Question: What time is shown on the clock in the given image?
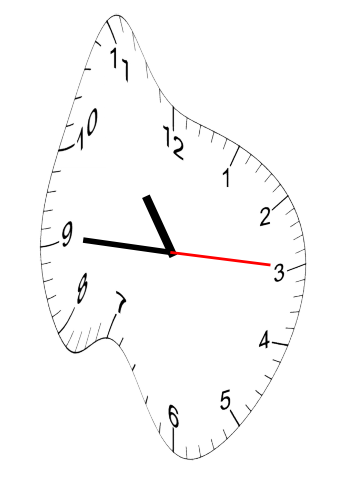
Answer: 10:45:15